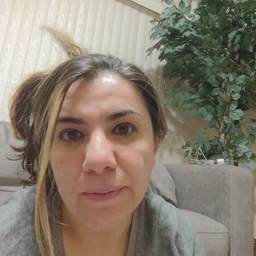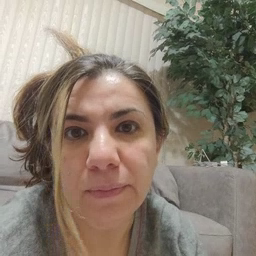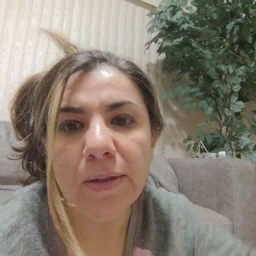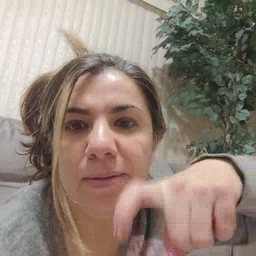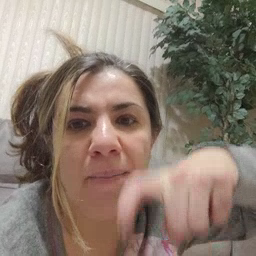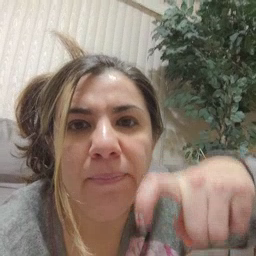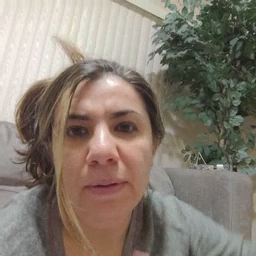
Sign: time